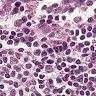
Metastatic tissue present: no